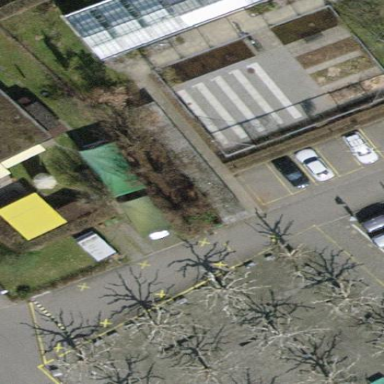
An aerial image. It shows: Building housing bicycle parking shed.